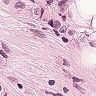
Metastatic tissue present: yes